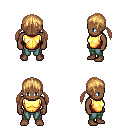
a pixel art fantasy rpg character, male body template, human, dark skin, gold chest armor, teal pants, light blonde twin-tailed hairstyle, four views (front, back, left, right), 2x2 character sprite sheet, small pixel art, hard edges, no anti-aliasing